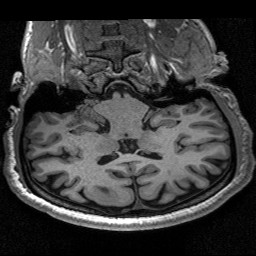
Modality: T1w
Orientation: sagittal
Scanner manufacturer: siemens
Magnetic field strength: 3 T
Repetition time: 2.53 s
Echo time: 0.00267 s